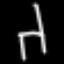
Label: chair